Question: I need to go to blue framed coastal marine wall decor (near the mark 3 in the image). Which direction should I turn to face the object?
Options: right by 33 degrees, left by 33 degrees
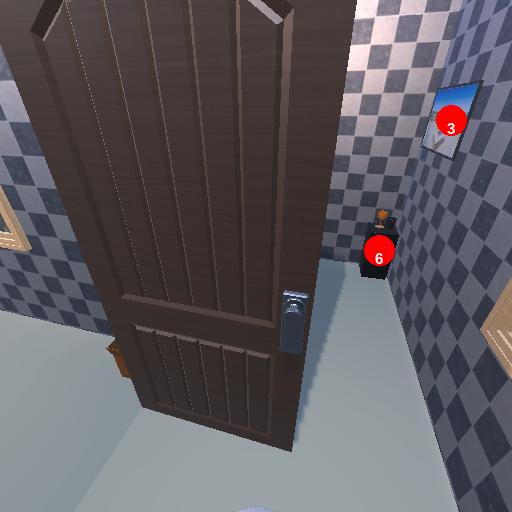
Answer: right by 33 degrees